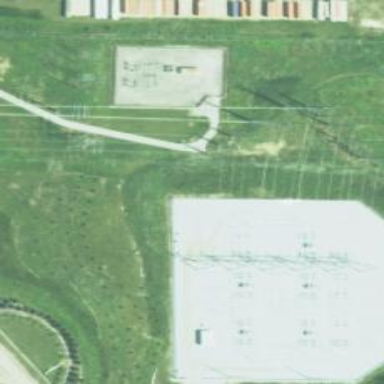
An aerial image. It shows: Triple tower power structure.